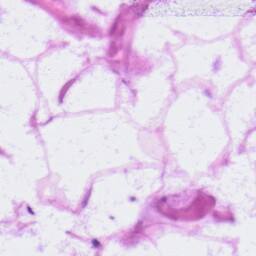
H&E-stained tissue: LymphNode